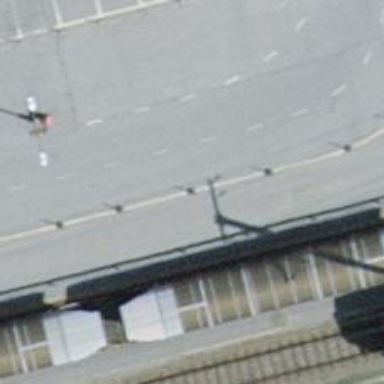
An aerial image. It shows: Bollard.